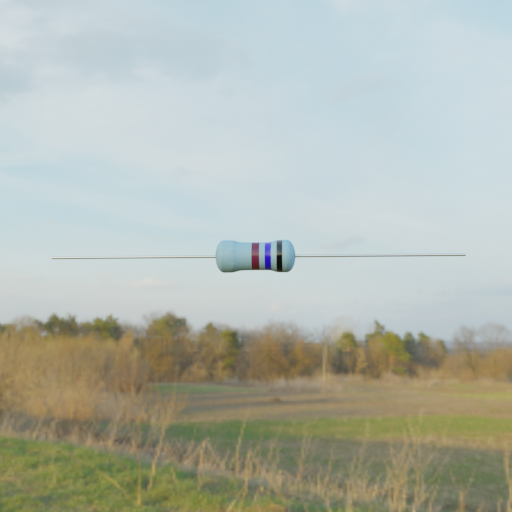
Resistor colour bands (in order): brown, blue, black